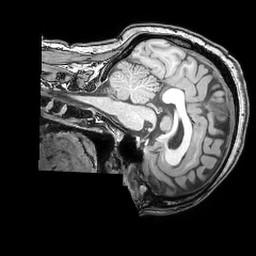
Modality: T1w
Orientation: sagittal
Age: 44
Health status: ill
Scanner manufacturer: philips
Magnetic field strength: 3 T
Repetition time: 0.007 s
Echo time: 0.0035 s